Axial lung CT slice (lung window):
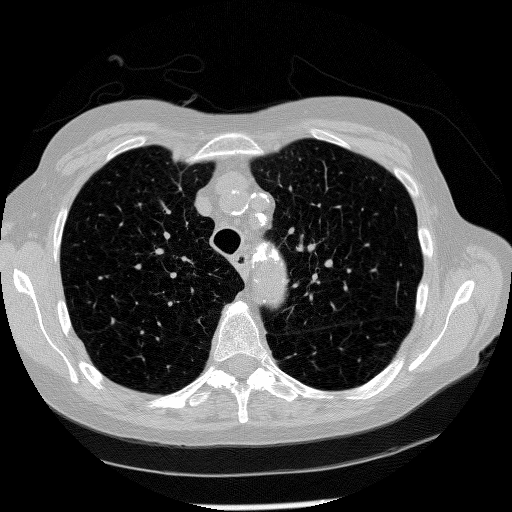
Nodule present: no